Question: Who welcomes you?
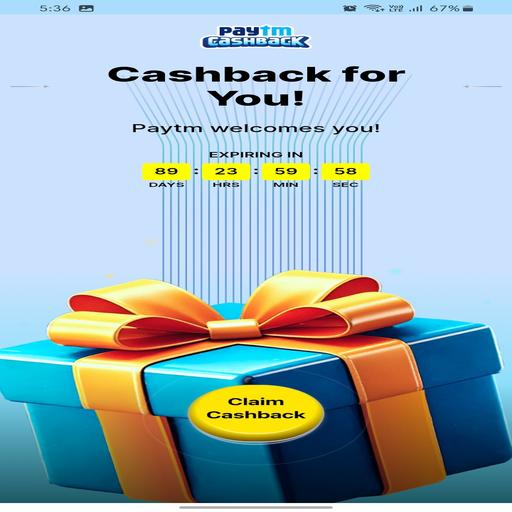
Answer: Paytm welcomes